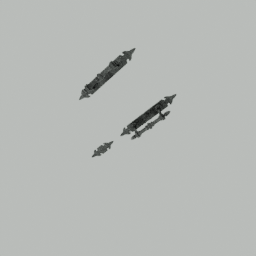
Label: mechanical